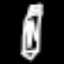
Label: pencil